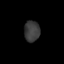
Tissue: skin
Cell type: Epithelial cells
Senescence score: 0.256
Nuclear area (px): 320
Mean DAPI intensity: 58.737